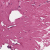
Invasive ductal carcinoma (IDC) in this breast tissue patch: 0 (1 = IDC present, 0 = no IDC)